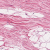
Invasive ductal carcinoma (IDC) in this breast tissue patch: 0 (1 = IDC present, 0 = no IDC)